Question: Let me explain put it in just a few simplest lines.
- - -

As you can see from the marked up spots in the 2 images, the controls are mispositioned.
I tried to change some XAML attributes, setting min/max sizes, and so on and on. I am running a fresh-install Windows 7 Ultimate (x64) OS, with "Windows 7" aero theme.
I played around MainWindow/Grid properties (tried almost every one), also when I loaded up some custom theme (for example: Expression Dark) issue persists.
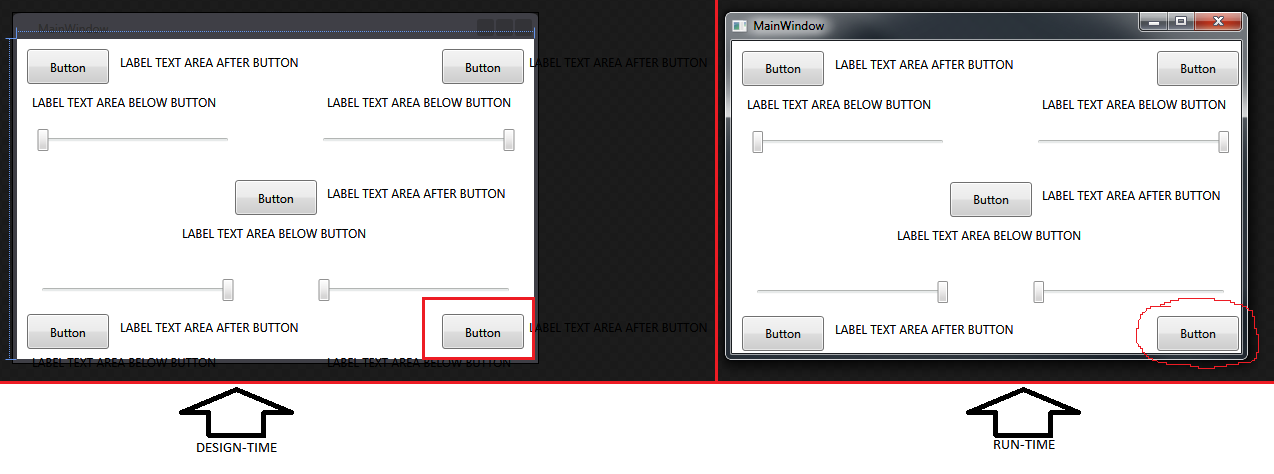
Answer: Don't get excited so much. Have some control on your temper.
It seems that you have not set the 'Right Margin' of the button you have circled 'Red' in the above image. Try to set the appropriate margins from the 'Property Window' of the corresponding button and see what happens!